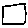
Label: square